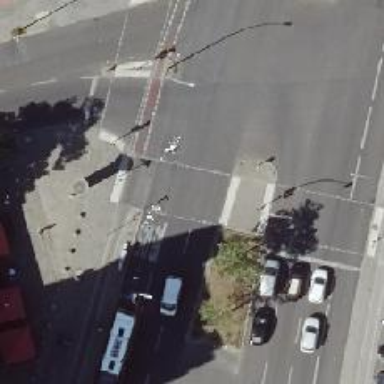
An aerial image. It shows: Footway crossing with traffic signals and island.